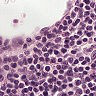
Metastatic tissue present: no